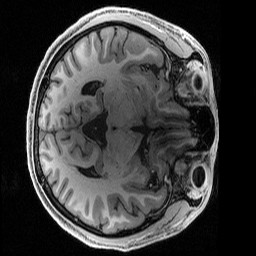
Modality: T1w
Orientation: axial
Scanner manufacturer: siemens
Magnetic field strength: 3 T
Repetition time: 2.5 s
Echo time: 0.0029 s